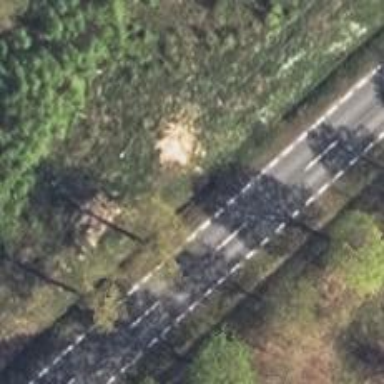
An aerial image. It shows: Asphalt road classified as primary highway.